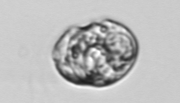
Label: Proterythropsis